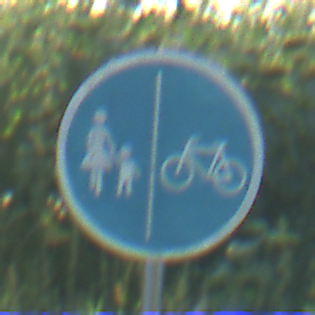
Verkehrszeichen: GetrennterRadUndGehwegRadwegRechts
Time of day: MorningAfternoon
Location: Outdoor (RoadRail)
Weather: Clear
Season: NotSpecified
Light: Natural